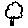
Label: tree